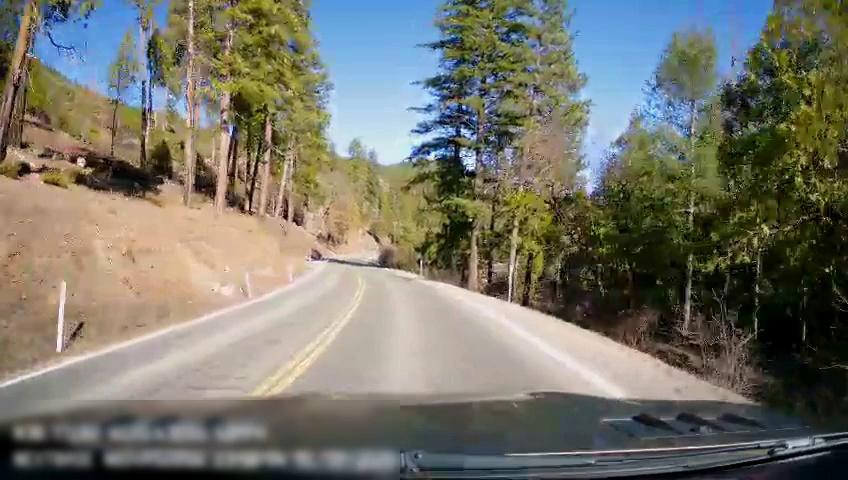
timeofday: Day
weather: Sunny
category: Drivable Space
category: Drivable Space
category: Lanes | Opposite Lane
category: Lanes | Current Lane
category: Lanes | Opposite Lane
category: Lanes | Current Lane